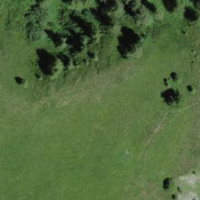
EUNIS habitat code: 26
Species observed at this site:
Calluna vulgaris